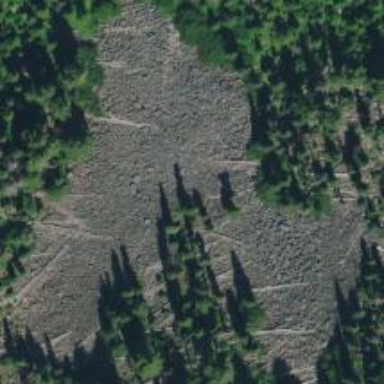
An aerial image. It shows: Natural scree.